Aerial crown-view tile of a tropical tree (Barro Colorado Island, Panama), acquired 20250317:
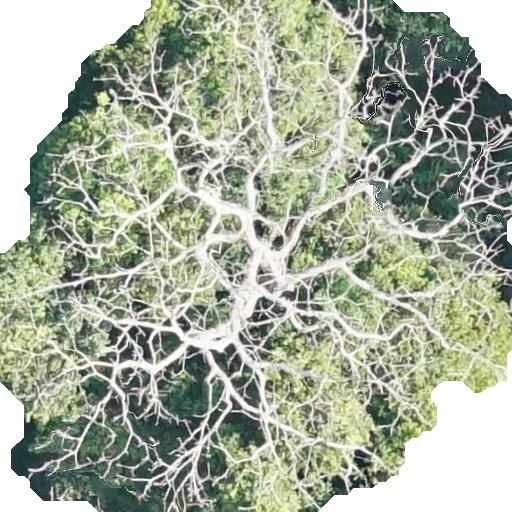
Species: Pseudobombax septenatum
GBIF accepted scientific name: Pseudobombax septenatum
Crown area: 356.3 m²